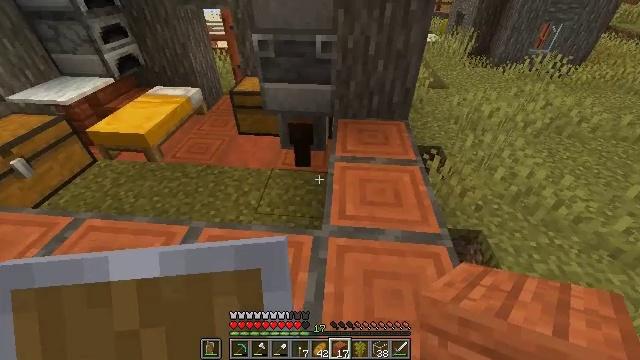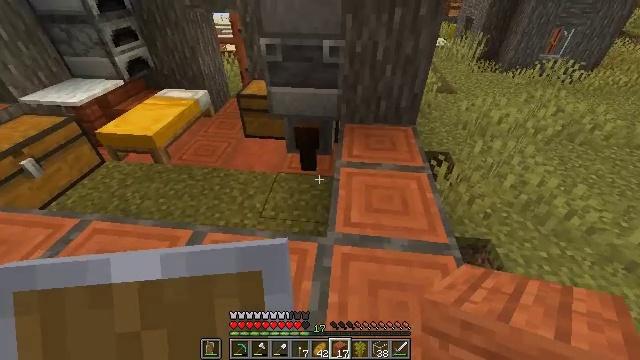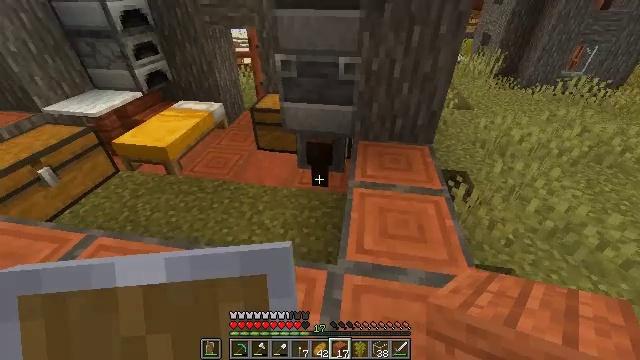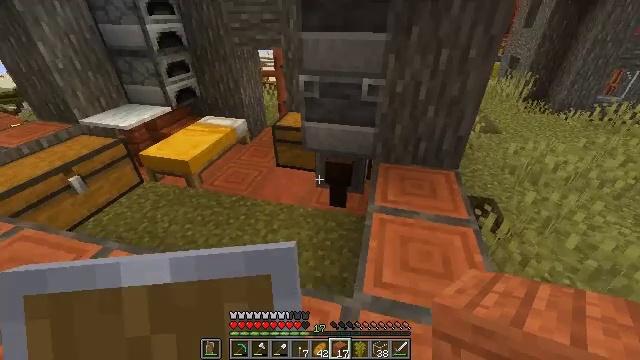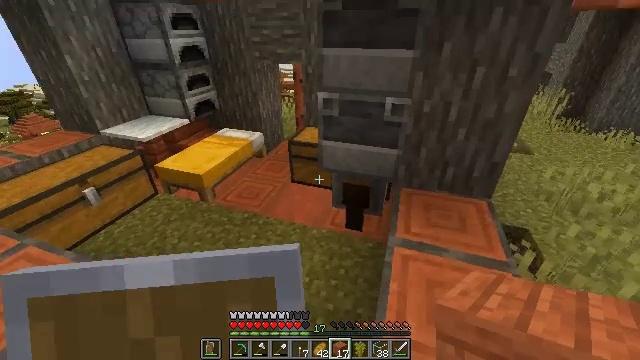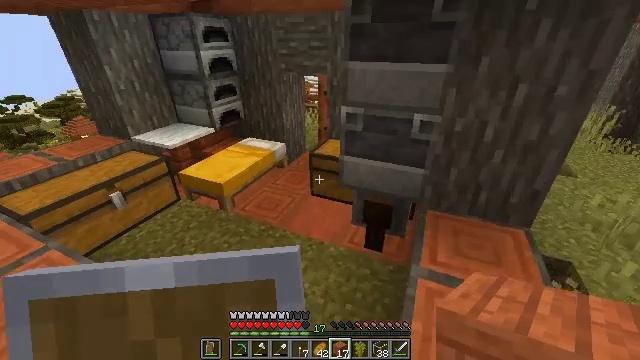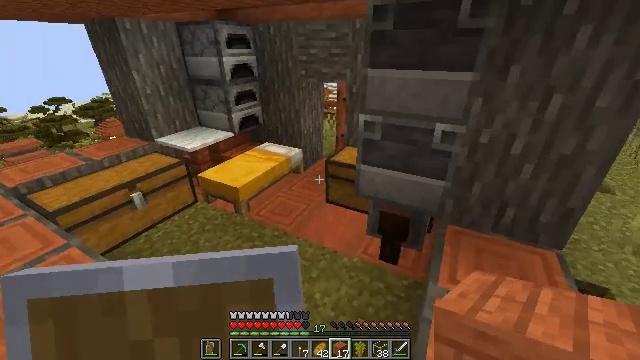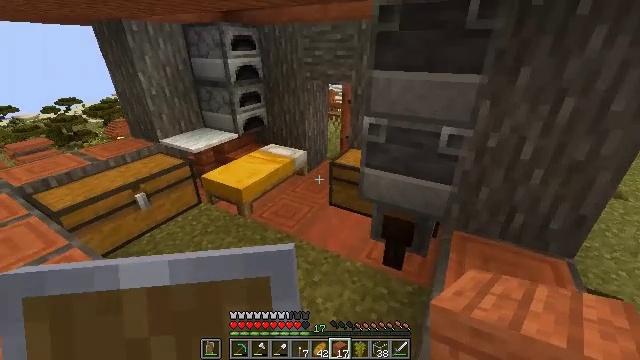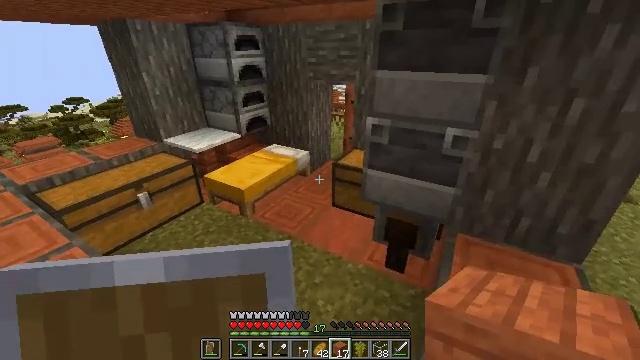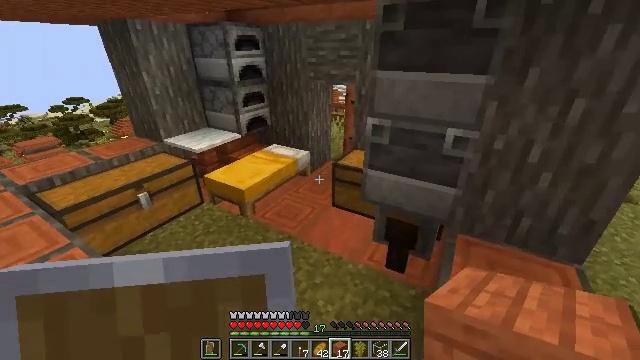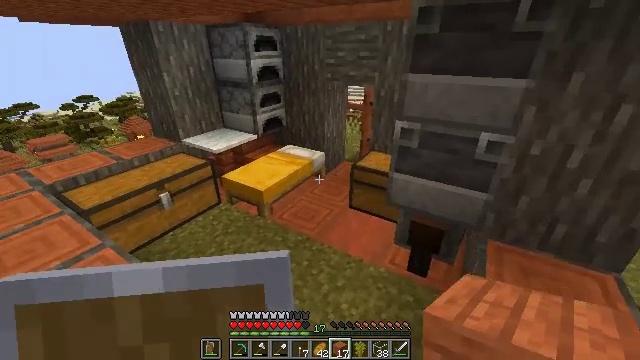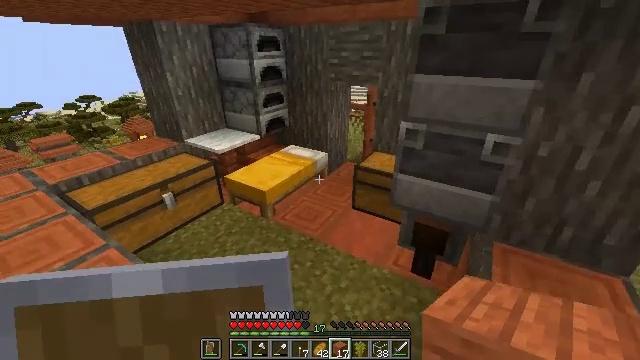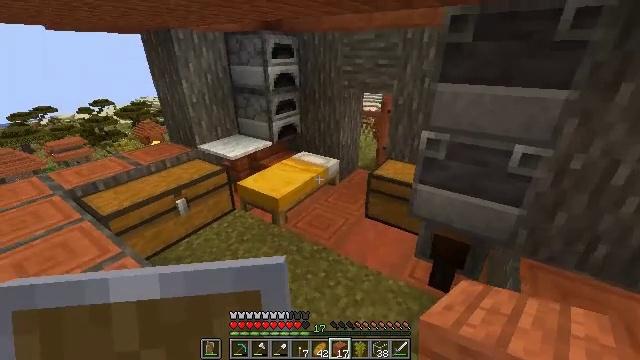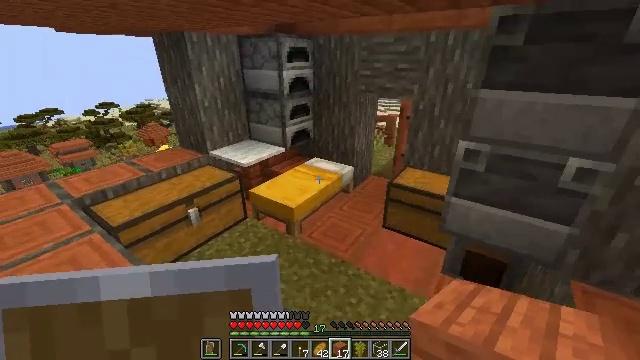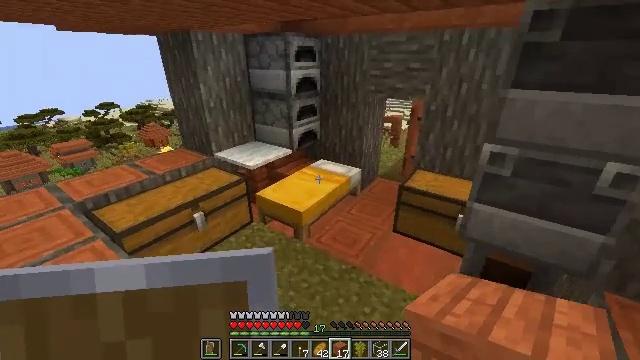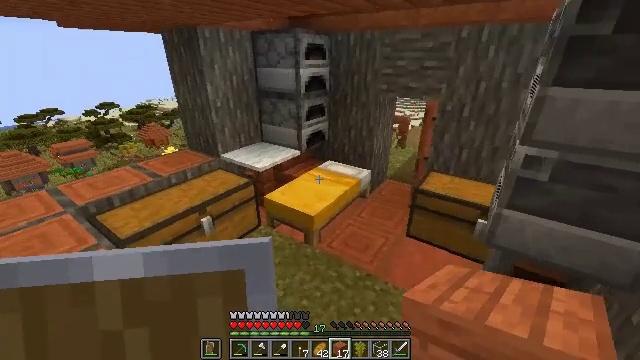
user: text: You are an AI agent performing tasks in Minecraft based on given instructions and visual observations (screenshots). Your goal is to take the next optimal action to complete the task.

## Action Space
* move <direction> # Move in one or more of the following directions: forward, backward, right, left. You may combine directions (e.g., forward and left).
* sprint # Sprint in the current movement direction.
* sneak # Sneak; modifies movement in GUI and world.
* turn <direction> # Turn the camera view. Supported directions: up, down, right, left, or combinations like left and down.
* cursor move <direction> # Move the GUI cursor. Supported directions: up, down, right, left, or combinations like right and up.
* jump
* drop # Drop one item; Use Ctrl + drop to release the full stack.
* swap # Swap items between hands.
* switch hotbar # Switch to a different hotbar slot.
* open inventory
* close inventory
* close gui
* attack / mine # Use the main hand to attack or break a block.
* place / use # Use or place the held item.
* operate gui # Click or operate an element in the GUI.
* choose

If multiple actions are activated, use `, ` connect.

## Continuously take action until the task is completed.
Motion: motion action
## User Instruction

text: Combine planks to create acacia stairs.
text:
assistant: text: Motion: move forward, turn left
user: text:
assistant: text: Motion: move forward, turn left and up
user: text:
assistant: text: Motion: move forward, turn left and up
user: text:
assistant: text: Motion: move forward, turn left and up
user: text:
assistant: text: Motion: turn left and up
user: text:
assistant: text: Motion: turn left and up
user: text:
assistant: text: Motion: turn left
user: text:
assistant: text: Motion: no_op
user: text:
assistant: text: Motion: move left
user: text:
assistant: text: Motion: move left, turn left
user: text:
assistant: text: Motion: move forward and move left
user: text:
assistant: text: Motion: move forward and move left, turn left and up
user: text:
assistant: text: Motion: move forward and move left
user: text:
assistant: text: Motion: move forward and move left
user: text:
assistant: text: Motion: move forward and move left
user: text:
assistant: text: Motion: move forward and move left
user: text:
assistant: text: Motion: move forward and move left, turn right
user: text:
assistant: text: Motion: turn right
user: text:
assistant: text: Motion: turn right
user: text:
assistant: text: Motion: turn right
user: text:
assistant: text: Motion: turn right
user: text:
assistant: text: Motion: turn right
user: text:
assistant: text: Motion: turn right and down
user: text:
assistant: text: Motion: turn right
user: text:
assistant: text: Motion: turn right
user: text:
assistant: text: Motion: no_op
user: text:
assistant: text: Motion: no_op
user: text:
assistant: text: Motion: no_op
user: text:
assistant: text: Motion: no_op
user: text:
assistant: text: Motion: no_op